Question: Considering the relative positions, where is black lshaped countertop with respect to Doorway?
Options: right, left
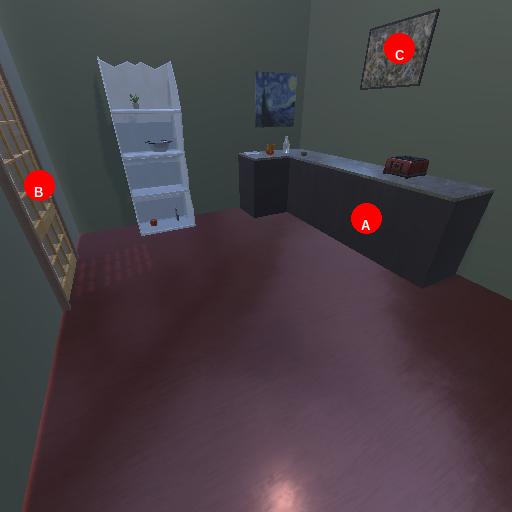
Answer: right